Question: I have a SqlCe database which i made for another project. Now i want to use it for a windows phone project. My database structure is

I copied my database into my project folder and set it's build action as "content" and copy to output directory as "copy always".
In my main page i used this:
'''
private const string Con_String = @"isostore:/mydb.sdf";
public MainPage()
{
InitializeComponent();
IsolatedStorageFile iso = IsolatedStorageFile.GetUserStoreForApplication();
using (mTableDatabaseContext context = new mTableDatabaseContext(Con_String))
{
if (!context.DatabaseExists())
{
context.CreateDatabase();
}
if (!iso.FileExists("mydb.sdf"))
{
MoveReferenceDatabase();
}
}
}
public static void MoveReferenceDatabase()
{
IsolatedStorageFile iso = IsolatedStorageFile.GetUserStoreForApplication();
using (Stream input = Application.GetResourceStream(new Uri("mydb.sdf", UriKind.Relative)).Stream)
{
using (IsolatedStorageFileStream output = iso.CreateFile("mydb.sdf"))
{
byte[] readBuffer = new byte[4096];
int bytesRead = -1;
while ((bytesRead = input.Read(readBuffer, 0, readBuffer.Length)) > 0)
{
output.Write(readBuffer, 0, bytesRead);
}
}
}
}
'''
and my mTableDatabaseContext class is like that:
'''
public class mTableDatabaseContext:DataContext
{
public mTableDatabaseContext(string connectionString): base(connectionString)
{
}
public Table<dic> my_dics
{
get
{
return this.GetTable<dic>();
}
}
public Table<learn_table> my_learn_tables
{
get
{
return this.GetTable<learn_table>();
}
}
}
'''
But i cant use my database and copy of my database cant be performed???
What can i do to do this??
How can i do this?? Can anyone help me??
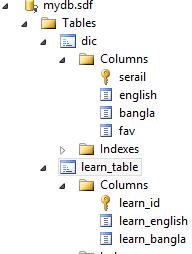
Answer: You should use
'''
private const string Con_String = @"Data Source=isostore:/mydb.sdf";
'''
instead of
'private const string Con_String = @"isostore:/mydb.sdf";'